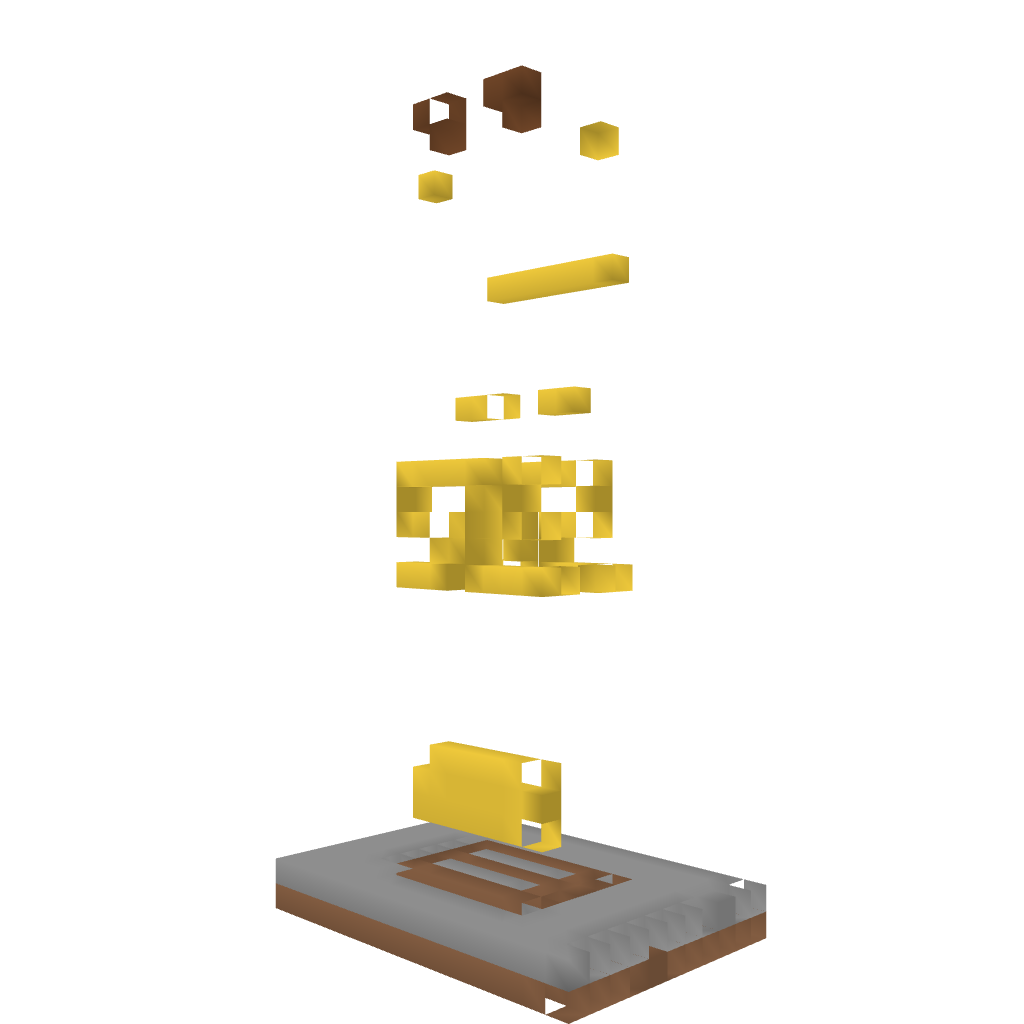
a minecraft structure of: Statue of Nike